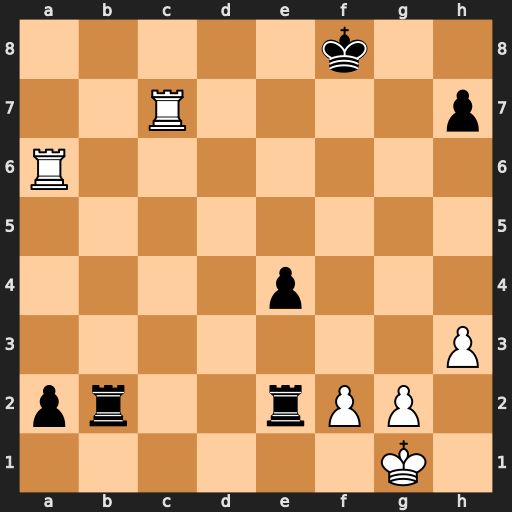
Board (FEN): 5k2/2R4p/R7/8/4p3/7P/pr2rPP1/6K1
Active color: w
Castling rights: -
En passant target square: -
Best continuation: Ra8+ Rb8 Rxb8#